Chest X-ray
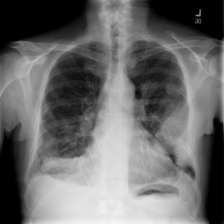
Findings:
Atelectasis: negative
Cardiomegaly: negative
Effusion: negative
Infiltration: negative
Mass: negative
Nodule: negative
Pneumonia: negative
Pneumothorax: negative
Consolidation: negative
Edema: negative
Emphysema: negative
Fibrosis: negative
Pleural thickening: negative
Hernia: negative